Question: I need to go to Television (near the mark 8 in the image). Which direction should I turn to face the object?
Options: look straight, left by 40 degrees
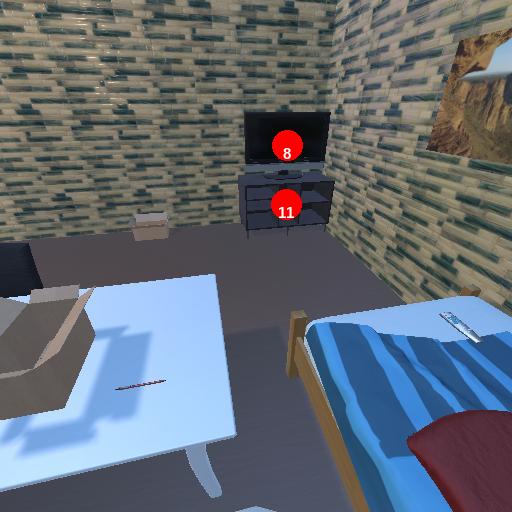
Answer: look straight